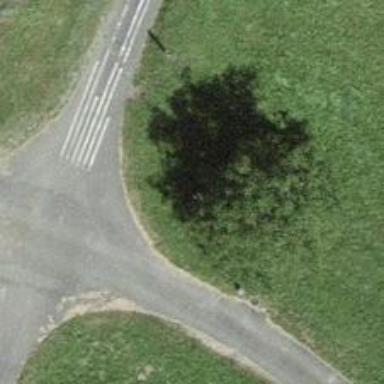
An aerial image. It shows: Wayside cross with historic significance.